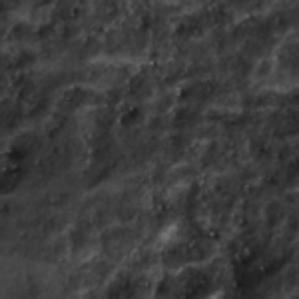
Label: frost